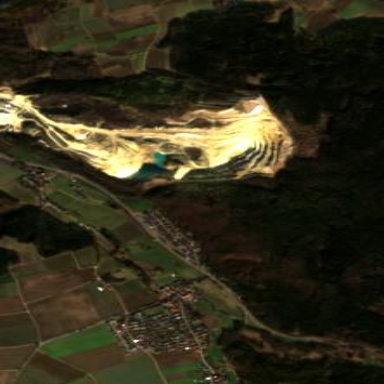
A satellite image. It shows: Quarry area.